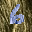
Label: 6